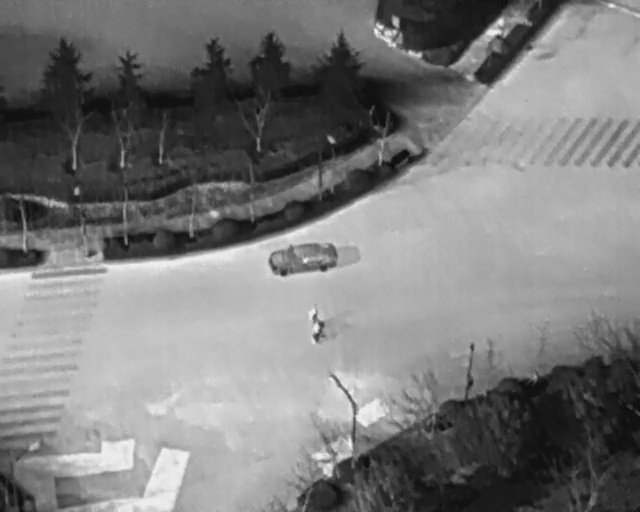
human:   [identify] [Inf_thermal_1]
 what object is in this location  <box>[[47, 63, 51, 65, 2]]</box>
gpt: <ref>1 large person at the center</ref>

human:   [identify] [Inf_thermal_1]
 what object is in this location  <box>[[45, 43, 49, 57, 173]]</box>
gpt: <ref>1 medium car at the center</ref>

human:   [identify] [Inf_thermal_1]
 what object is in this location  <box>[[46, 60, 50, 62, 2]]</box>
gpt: <ref>1 medium person at the center</ref>